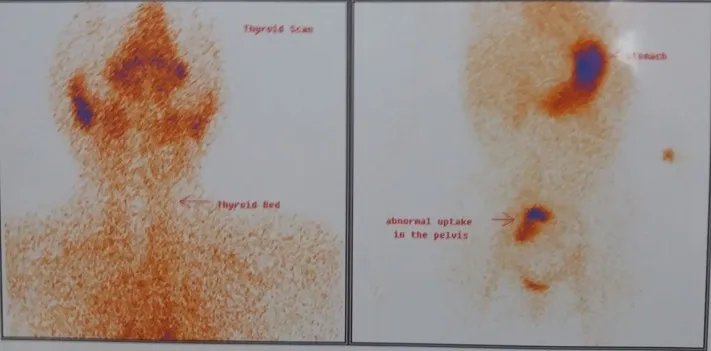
Thyroid scan showing no uptake in the thyroid gland, but increased uptake in the right ovary.
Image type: medical_photograph (skin_photograph)